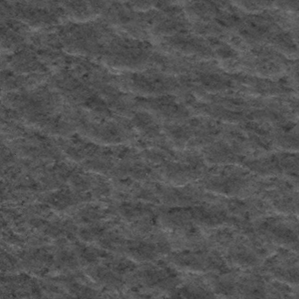
Label: frost